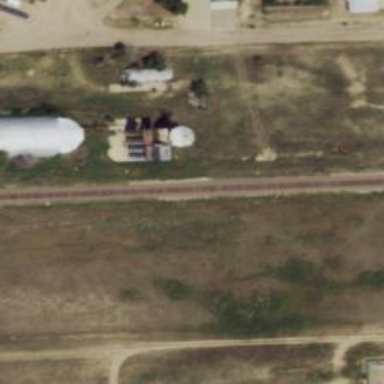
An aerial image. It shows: Silo.